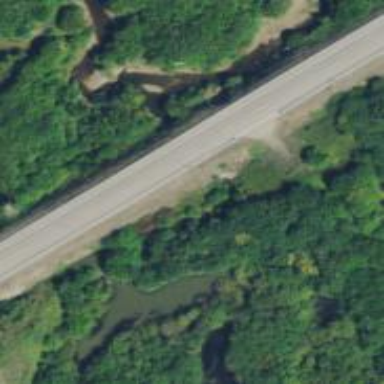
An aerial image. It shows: Culvert tunnel.